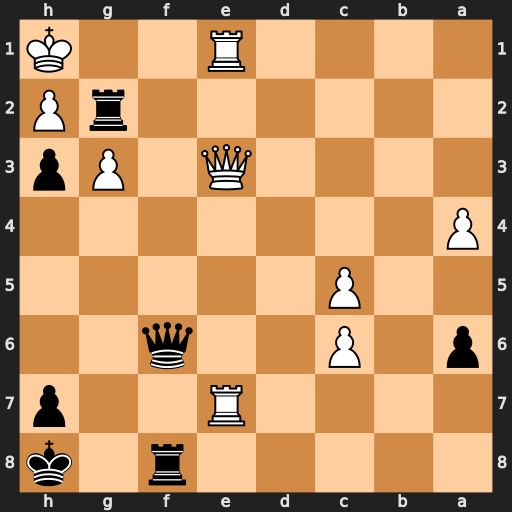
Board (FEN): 5r1k/4R2p/p1P2q2/2P5/P7/4Q1Pp/6rP/4R2K
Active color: b
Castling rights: -
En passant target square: -
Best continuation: Qf1+ Rxf1 Rxf1+ Qg1 Rfxg1#